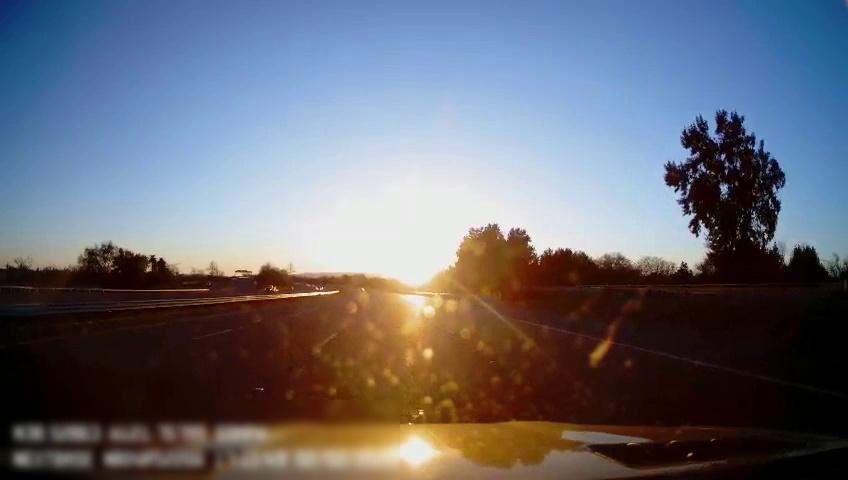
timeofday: Day
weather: Sunny
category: Drivable Space
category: Drivable Space
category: Vehicles | Truck
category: Lanes | Alternate Lane
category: Lanes | Alternate Lane
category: Lanes | Current Lane
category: Lanes | Current Lane
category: Lanes | Alternate Lane